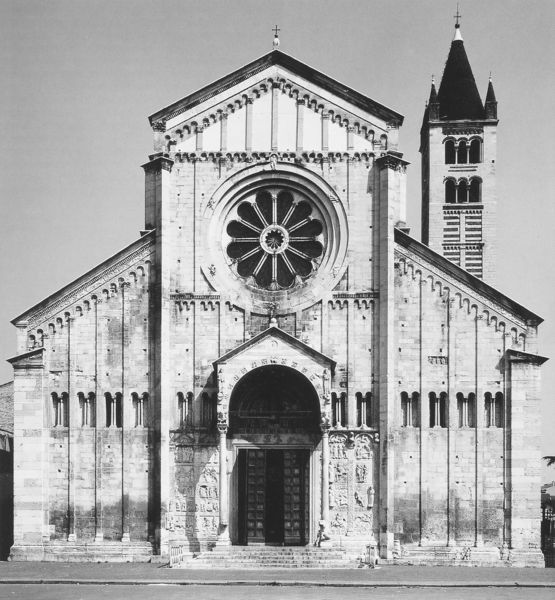
Titel: Verona, S. Zeno Maggiore
Standort: Verona, S. Zeno Maggiore (EU - I - Toskana)
Schlagwörter: schatten, weiß, kirchturm, fenster, schwarz, säulen, tür, alt, architektur, kirche, gotik, turm, relief, bogen, giebel, symmetrie, foto, eingang, bürgersteig, kreuz, schwarzweiß, bordstein, portal, gotisch, rosette, seitenschiff, eckpfeiler, fensterrose, baudenkmal, sonnenfenster